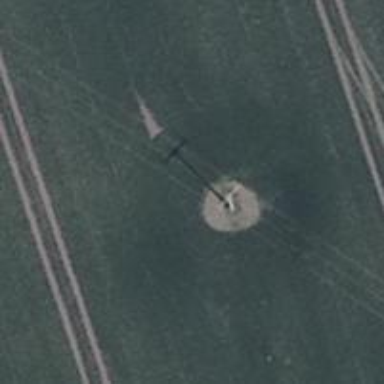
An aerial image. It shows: Power pole.